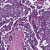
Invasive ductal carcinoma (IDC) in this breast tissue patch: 1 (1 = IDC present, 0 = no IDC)